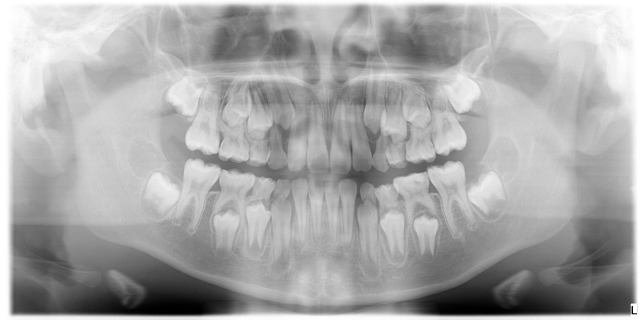
child